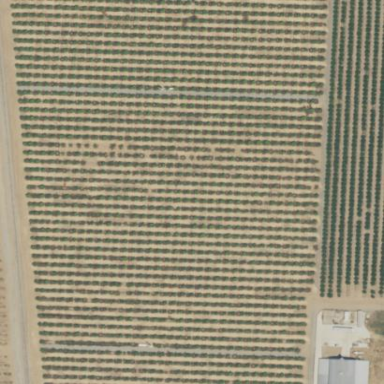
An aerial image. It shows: Orchard.